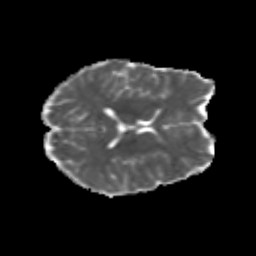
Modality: MD
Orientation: axial
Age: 25
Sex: female
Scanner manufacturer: siemens
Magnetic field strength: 3 T
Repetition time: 3.5 s
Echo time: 0.113 s